Question: I have posted data using $.ajax method from view.I am not getting posted data in controller
I have tried in different ways to get data but not succeeded.
Here is my code posted
'''
$.ajax({
url: "/Groupage/UpdateAddresses",
type: "POST",
contentType: "JSON/Application",
data: JSON.stringify(sr)
});
[HttpPost]
public void UpdateAddresses(IEnumerable<GroupageAddress> addresses,FormCollection coll)
{
//saving data in db
var list = Request.QueryString.Cast<GroupageAddress>();
var list1 = Request.QueryString.Cast<IEnumerable<GroupageAddress>>();
//getting null for addresses parameter
//Used request
}
'''
here is groupage address class properties
'''
public class GroupageAddress
{
[Key]
public int Id { get; set; }
[Required]
[Display(Name = "Transport Job Id")]
public int GroupageJobId { get; set; }
public int TransportJobId { get; set; }
//Company name is not required
[Display(Name = "Company Name")]
public string CompanyName { get; set; }
[Required]
[Display(Name = "Address1")]
public string Address1 { get; set; }
[Display(Name = "Address2")]
public string Address2 { get; set; }
[Required]
[Display(Name = "City")]
public string City { get; set; }
[Required]
[Display(Name = "County")]
public string County { get; set; }
[Required]
[Display(Name = "Post Code")]
public string PostCode { get; set; }
[Required]
[Display(Name = "Country")]
public int CountryId { get; set; }
[Required]
[Display(Name = "Global Transport Job Address Type Id")]
public int GlobalTransportJobAddressTypeId { get; set; }
[Display(Name = "Date")]
[DisplayFormat(DataFormatString = "{0:dd/MM/yyyy}", ApplyFormatInEditMode = true)]
public DateTime? Date { get; set; }
[Display(Name = "Time From")]
public DateTime? TimeFrom { get; set; }
[Display(Name = "Time To")]
public DateTime? TimeTo { get; set; }
[Display(Name = "Actual Time")]
public DateTime? ActualTime { get; set; }
public int GroupageAddressSequenceId { get; set; }
[Display(Name = "Is Active")]
public bool IsActive { get; set; }
[ScriptIgnore(ApplyToOverrides = true)]
public virtual GroupageJob GroupageJob { get; set; }
}
'''
here is posted form data

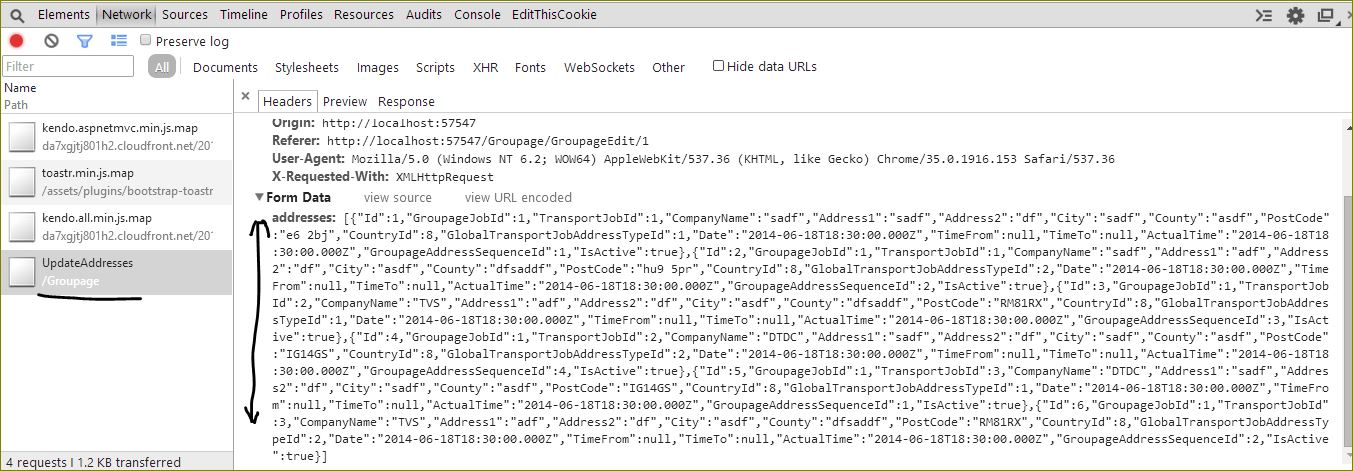
Answer: I observed that based on content type mvc will respond to data.
I have used just $.post("/Groupage/UpdateAddresses",JSON.stringify(sr)) but it sent content type as application/x-www-form-urlencoded; charset=UTF-8
When I used the with like below
content type is changed to "Application\JSON"
'''
$.ajax({
url: "/Groupage/UpdateAddresses",
type: "POST",
contentType: "Application/JSON",
data: JSON.stringify(sr)
});
'''
Got the data deserialized in the form of C# object as parameter in method.